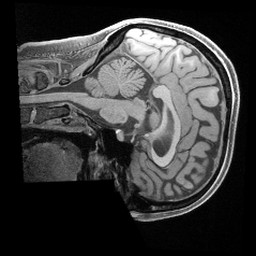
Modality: T1w
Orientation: sagittal
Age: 40
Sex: female
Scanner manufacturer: siemens
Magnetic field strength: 3 T
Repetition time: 2.4 s
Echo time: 0.00241 s